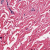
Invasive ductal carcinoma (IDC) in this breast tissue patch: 0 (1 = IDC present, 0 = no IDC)